Question: I am currently doing a curve fit on some data to be input. My function is (where Ti is initial hot temp Ta is cold temp and c is the half life):
'''
def extract_parameters(Ts, ts):
def model(t, Ti, Ta, c):
return (Ti - Ta)*math.e**(-t / c) + Ta
popt, pcov = cf(model, ts, Ts, p0 = (10, 7, 6))
Ti, Ta, c = popt
xfine = np.linspace(0, 10, 101)
yfitted = model(xfine, *popt)
pl.plot(Ts, ts, 'o', label = 'data point')
pl.plot(xfine, yfitted, label = 'fit')
pylab.legend()
pylab.show()
'''
When I enter:
'''
extract_parameters(np.array([1,2,3,4,5,6,7,8,9,10]), np.array([10.0,9.0,8.5,8.0,7.5,7.3,7.0,6.8,6.6,6.3]))
'''
My graph starts to fit right at the end but while my data starts at 10 my curve starts at about 240 and then sweeps down, which is not what I want. I thought setting 'p0' would help but it doesn't appear to help at all.

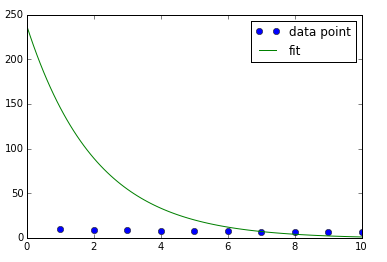
Answer: You have swapped 'Ts' and 'ts' in the argument to 'cf'. It should be 'Ts' (independent variable) follwed by 'ts' (dependent variable).
'''
popt, pcov = cf(model, Ts, ts, p0 = (10, 7, 6))
'''